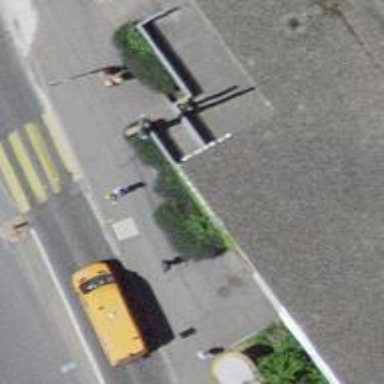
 serving as platform for public transportation."